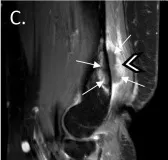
Contrast-enhanced T1-weighted MR images of desmoid tumor before and after MR-HIFU treatment. (C, D) Tumor (arrow heads) at follow-up showing NPV (arrows) with hyperemic rim at 1.5 and 3 months after treatment.
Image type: radiology (mri)